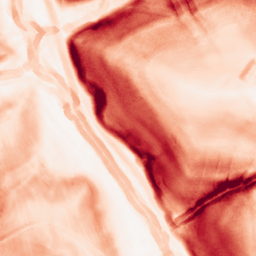
Category: morphological
Decomposition family: morphological_gradient
Decomposition parameters: size: 5
shape: diamond
Upsampling method: regularized
Upsampling parameters: scale: 2
lambda_reg: 0.01
Upsampling scale: 2